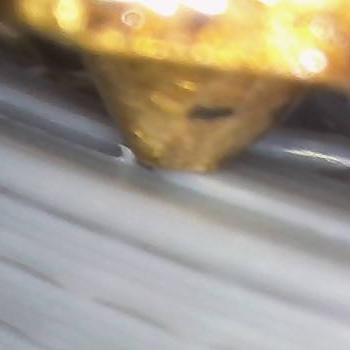
Flow rate: 100%